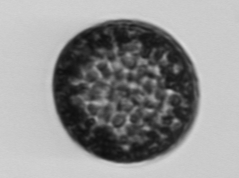
Label: Coscinodiscus